Question: I need to trim out white space and separate with semicolons. When thats done validate email addresses are in a proper email format before I pass into the database. Something like this:
"tom@yahoo.com;bob@yahoo.com"

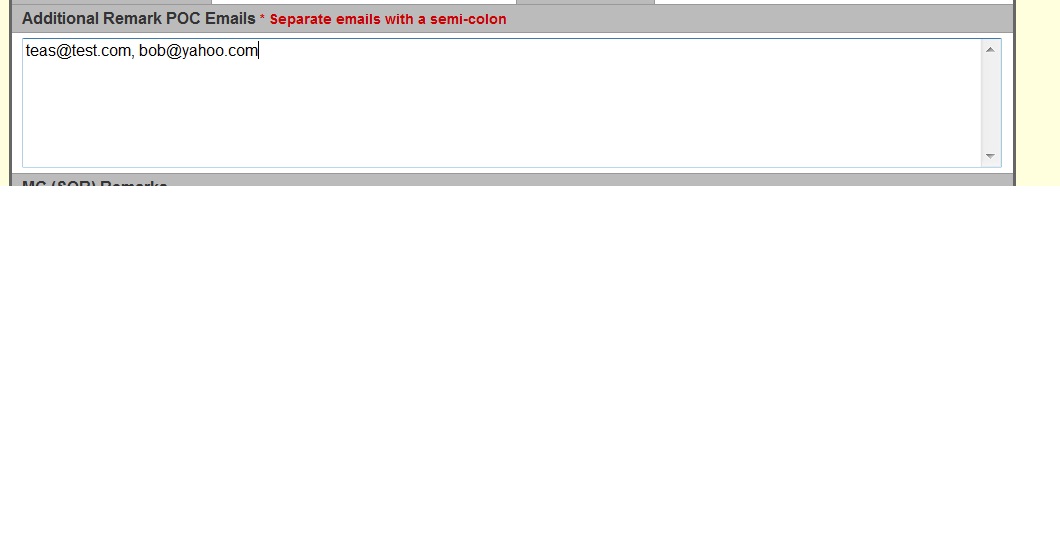
Answer: Here's on I did in JavaScript using jQuery Validate:
'''
$.validator.addMethod('emailList', function(value, element) {
if (this.optional(element)) return true;
var flag = true;
var addresses = value.replace(/\s/g,'').split(',');
for (i = 0; i < addresses.length; i++) {
flag = /^((([a-z]|\d|[!#\$%&'\*\+\-\/=\?\^_'{\|}~]|[ -Qi --])+(\.([a-z]|\d|[!#\$%&'\*\+\-\/=\?\^_'{\|}~]|[ -Qi --])+)*)|((")(((( | )*(
))?( | )+)?(([-
-]|!|[#-[]|[]-~]|[ -Qi --])|(\([-
-]|[ -Qi --]))))*((( | )*(
))?( | )+)?(")))@((([a-z]|\d|[ -Qi --])|(([a-z]|\d|[ -Qi --])([a-z]|\d|-|\.|_|~|[ -Qi --])*([a-z]|\d|[ -Qi --])))\.)+(([a-z]|[ -Qi --])|(([a-z]|[ -Qi --])([a-z]|\d|-|\.|_|~|[ -Qi --])*([a-z]|[ -Qi --])))\.?$/i.test(addresses[i]);
}
return flag;
}, '');
'''
You can change the split to ';' if that's your delimiter.